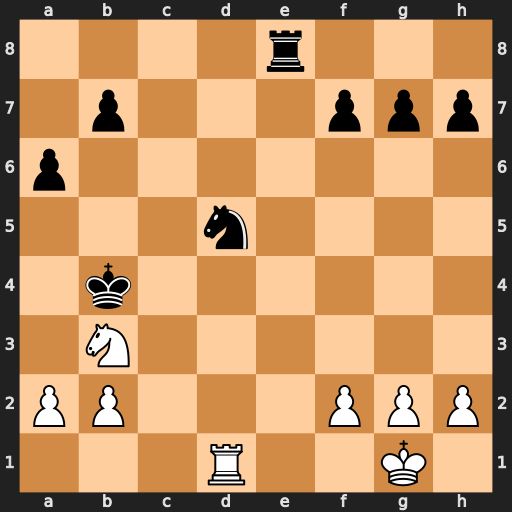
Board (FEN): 4r3/1p3ppp/p7/3n4/1k6/1N6/PP3PPP/3R2K1
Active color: w
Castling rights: -
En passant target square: -
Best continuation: Rd4+ Kb5 Rxd5+